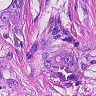
Metastatic tissue present: yes